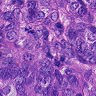
Metastatic tissue present: yes